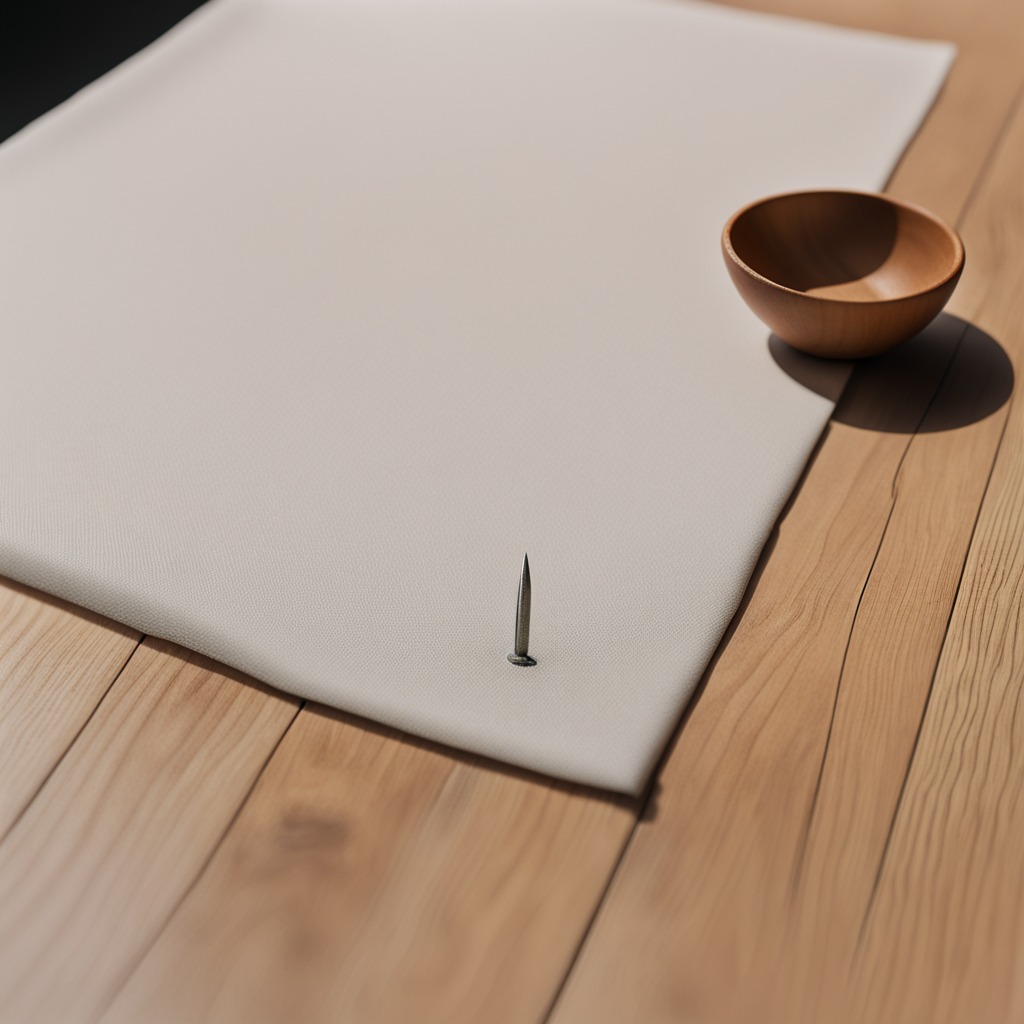
A clean wooden table covered with a plain fabric table cloth in an outdoor workshop during daytime bright natural light soft shadows worn but beneath the cloth An iron nail lying on the wooden table